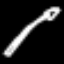
Label: pencil